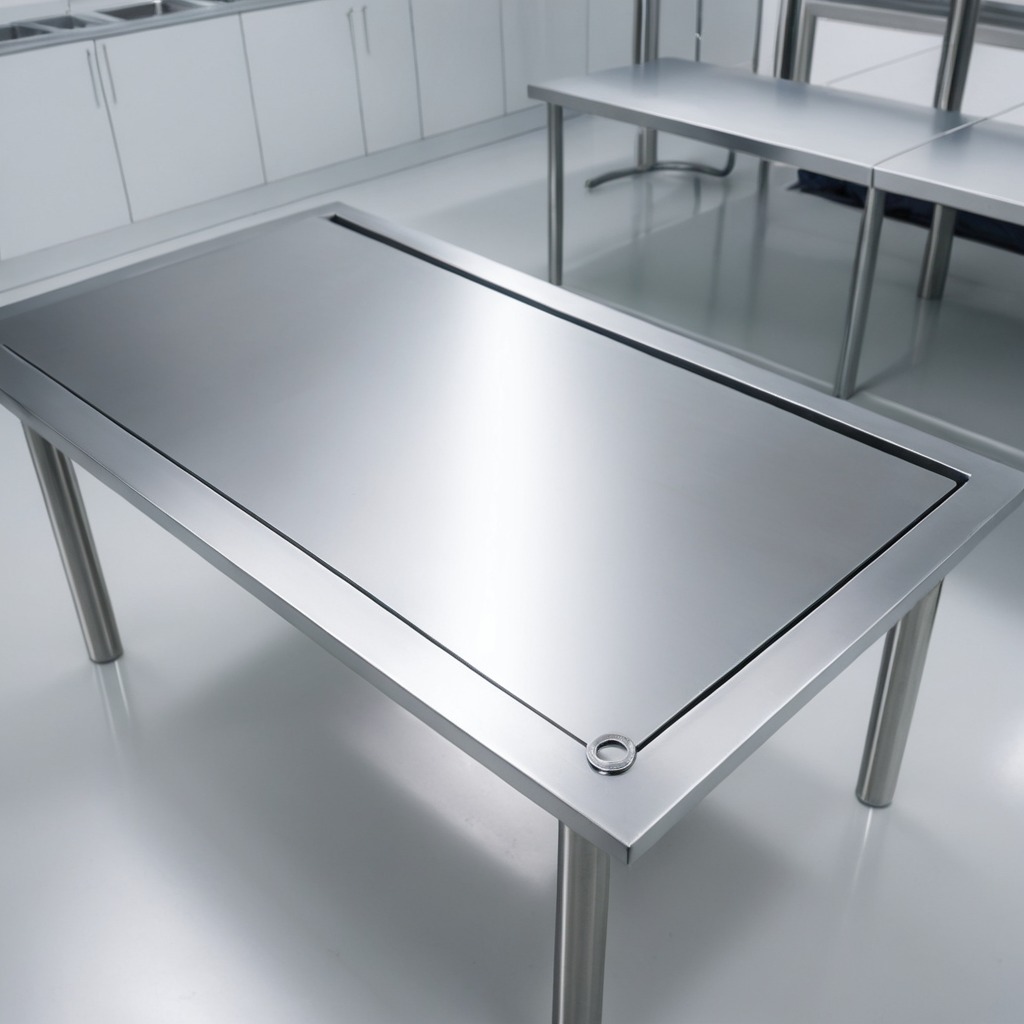
A flat metal washer lies on the stainless steel table in a high-end prototyping lab.